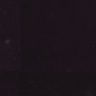
Metastatic tissue present: no